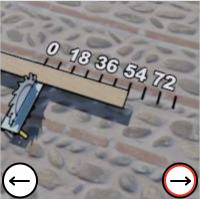
Task: length
Answer: 54
First scale value: 18.0